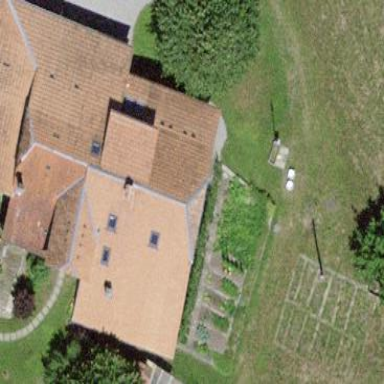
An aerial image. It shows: Farm building.